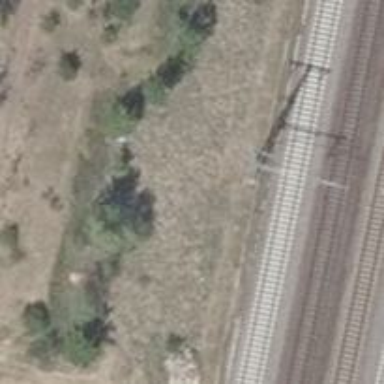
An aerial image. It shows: Power pole.